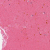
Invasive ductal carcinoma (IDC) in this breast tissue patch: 0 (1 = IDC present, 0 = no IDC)